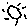
Label: sun